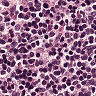
Metastatic tissue present: no